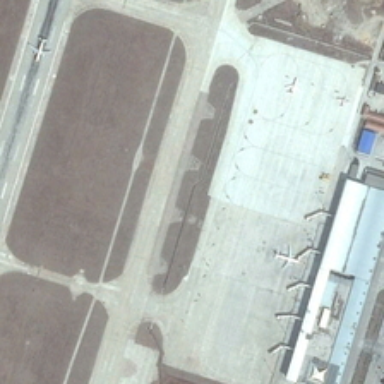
Several planes are in an airport with a building .